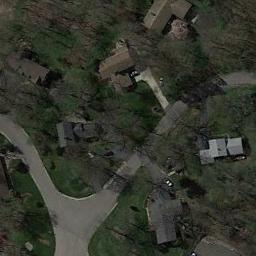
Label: medium_residential